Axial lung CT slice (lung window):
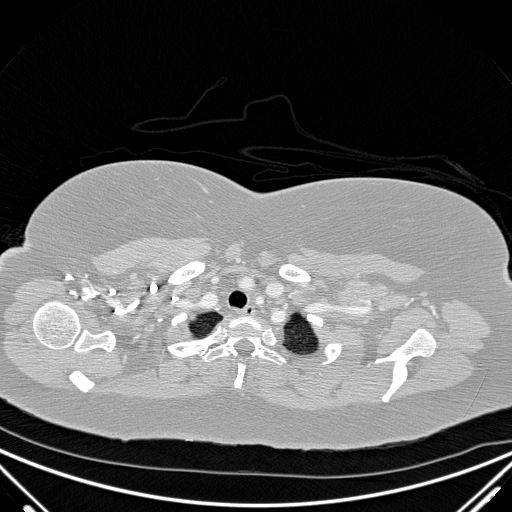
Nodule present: no